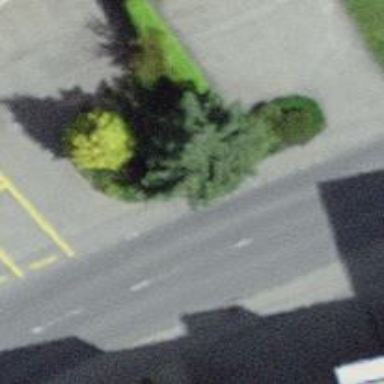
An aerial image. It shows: Bus stop with platform for public transport.